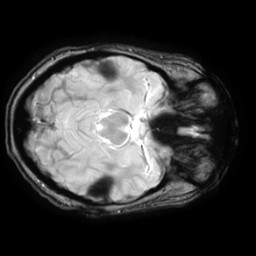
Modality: T2starw
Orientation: axial
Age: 23
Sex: female
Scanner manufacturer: ge
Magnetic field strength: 3 T
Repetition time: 0.65 s
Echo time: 0.02 s